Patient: sex M, age 43
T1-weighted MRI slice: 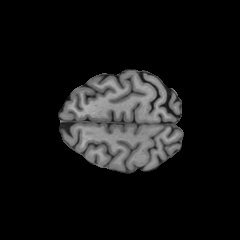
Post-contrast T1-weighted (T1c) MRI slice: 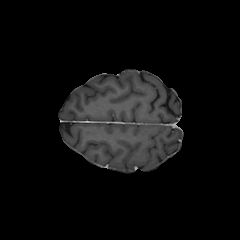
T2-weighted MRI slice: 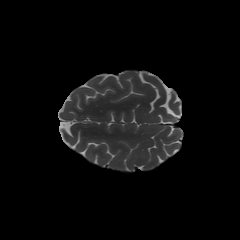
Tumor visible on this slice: no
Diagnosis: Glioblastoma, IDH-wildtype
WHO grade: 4